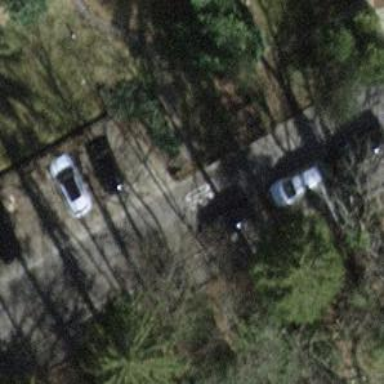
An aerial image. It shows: Asphalt parking lane.